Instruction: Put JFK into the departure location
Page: home
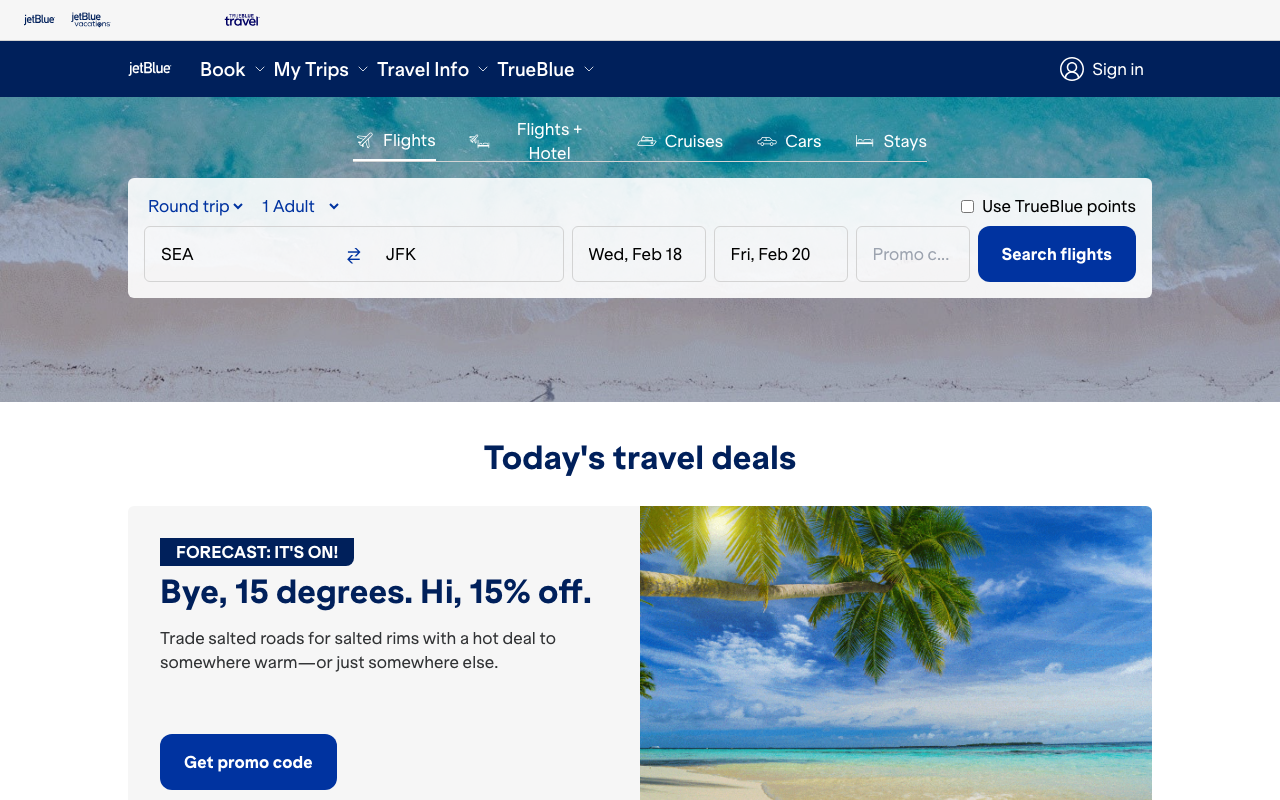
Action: type